Question: I have a 3 column website, the left column is for displaying fixtures. My problem is my text is not aligning the way I want it to as you can see in the image below:

I would like the text to align directly under each other in a symmetrical way, if that makes sense?
The CSS I am using is as follows:
'''
//this is for the left box
#leftbox{
float:left;
width:300px;
height:1000px;
border-right: 1px dotted #f00;
border-bottom:none
}
//this is for the fixtures
#fixtures{
position:relative;
top: -20px;
}
//this is for the image R in fixtures
#fiximg{
position:relative;
top: 5px;
}
'''
Im using a PHP include file called fixtures, so I dont have too change fixtures manually on each page.
'''
<?PHP
echo '<center>';
echo'<h3>Super Rugby Fixtures & Predictions</h3>';
//DATE1 COMES HERE
echo'<u>Friday 21 February</u>';
//FIXTURE1 COMES HERE
echo'<p id="fixtures"><strong>Crusaders vs Chiefs</strong><a href="super_rugby_preview.php"><IMG id="fiximg" src="images/fixtures/preview.png" /></a> 06:35am(SA Time)<BR />';
//Fixture 2
echo'<p id="fixtures"><strong>Cheetahs vs Bulls</strong><a href="super_rugby_preview.php"><IMG id="fiximg" src="images/fixtures/preview.png" /></a>19:05 (SA Time)';
echo'<br>';
//DATE2 COMES HERE
echo'<u>Saturday 22 February</u>';
echo'<br>';
//FIXTURE COMES HERE
echo'<p id="fixtures"><strong>Highlanders vs Blues</strong><a href="super_rugby_preview.php"><IMG id="fiximg" src="images/fixtures/preview.png" /></a> 08:35am(SA Time)<BR />';
//FIXTURE2
echo'<p id="fixtures"><strong>Brumbies vs Reds</strong><a href="super_rugby_preview.php"><IMG id="fiximg" src="images/fixtures/preview.png" /></a> 10:45(SA Time)<BR />';
//fixture3
echo'<p id="fixtures"><strong>Sharks vs Hurricanes</strong><a href="super_rugby_preview.php"><IMG id="fiximg" src="images/fixtures/preview.png" /></a> 17:05(SA Time)<BR />';
//fixture4
echo'<p id="fixtures"><strong>Lions vs Stormers</strong><a href="super_rugby_preview.php"><IMG id="fiximg" src="images/fixtures/preview.png" /></a> 19:05(SA Time)<BR />';
//DATE4 COMES HERE
echo'<u>Sunday 23 February</u>';
//fixture
echo'<p id="fixtures"><strong>Waratahs vs Force</strong><a href="super_rugby_preview.php"><IMG id="fiximg" src="images/fixtures/preview.png" /></a> 19:05(SA Time)<BR />';
echo'</center>';
?>
'''
Any help will be greatly appreciated.
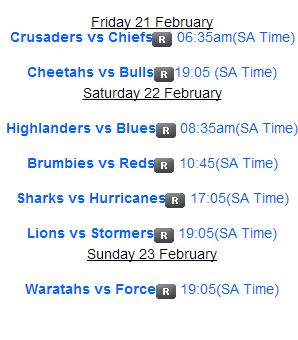
Answer: I like doing these projects just to learn a bit more about HTML/CSS.
This <URL> in a variety of "holders" that allows you to easily add more lines. Given your PHP requirements, it would also be just as easy to add '<?php echo $mydate ?>'. There are hundreds of ways to do it, this is just one.
CSS
'''
.holderdiv {
width: 70%;
}
.datediv {
float: left;
width: 100%;
height: 30px;
line-height: 30px;
text-align: center;
margin-bottom: 10px;
text-decoration: underline;
}
.gamebox {
float:left;
width: 100%;
height: 30px;
margin-bottom: 10px;
}
.leftdiv {
float: left;
width: 43%;
height: 30px;
line-height: 30px;
text-align: right;
padding-right: 20px;
border: 0px solid black;
}
.rightdiv {
float: left;
width: 43%;
height: 30px;
line-height: 30px;
text-align: left;
padding-left: 20px;
}
.logodiv {
float: left;
width: 5%;
height: 30px;
line-height: 30px;
background-color: #cccccc;
border-radius: 5px;
text-align: center;
}
'''